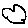
Label: cloud